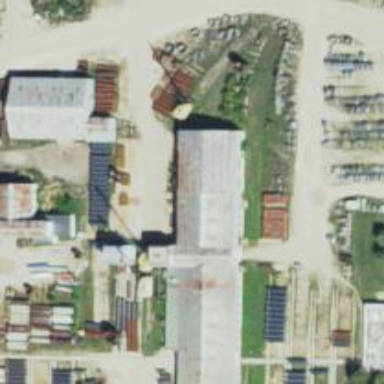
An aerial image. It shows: Rail spur service.